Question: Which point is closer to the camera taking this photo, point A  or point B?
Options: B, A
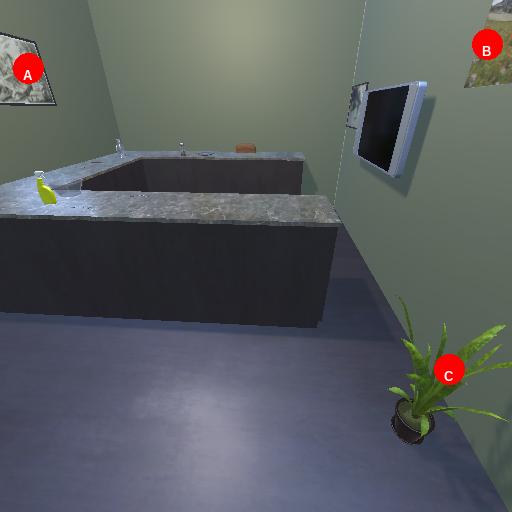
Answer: B